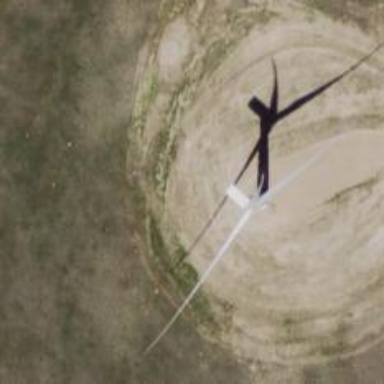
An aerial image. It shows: Wind generator with horizontal axis. The generator is wind turbine.